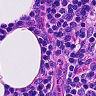
Metastatic tissue present: no